Question: I have a method
'''
protected void Item_Click(object sender, EventArgs e)
{ }
'''
I wanted that other code to call this method. ( didn't really need the 'sender' nor 'e')
something like :
'Item_Click(null, null)'
But then I remembered I can use 'EventArgs.Empty' instead.
Mouse hovering over it shows :

Wait...What ?
EventArgs.Empty represents an event ? it is not. it should represent empty argument not an event.
just like 'string.empty' represent empty .
-
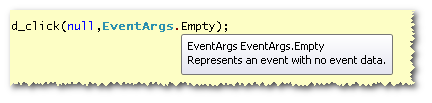
Answer: It's just poor documentation, conflating two concepts in one word. The <URL> seems a better:
> Provides a value to use with events that do not have event data.
The trouble is that "an event" has two separate meanings:
- -
For example, it wouldn't be unreasonable to say: "Subscribe to the 'KeyPress' event to receive keyboard-related events."
(The word "delegate" is just as bad, used to describe delegate types and instances of them.)
It's all unfortunate, but rest assured that you have the right idea.
As an aside, if you want to call the method than when the event is raised, I'd potentially separate it into two methods:
'''
// This only exists to handle the event, delegating to the DoSomething method
private void HandleItemClicked(object sender, EventArgs e)
{
DoSomething();
}
// This can be called from other code, and should be named according to what it
// does.
private void DoSomething()
{
}
'''
If you're subscribing to the event manually, you don't even need the extra method:
'''
item.Click += delegate { DoSomething(); };
'''
This way you make it clear that your "real" method doesn't care about the sender or event args, and you don't need to provide "dummy" values when calling it.